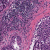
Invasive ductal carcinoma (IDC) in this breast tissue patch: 0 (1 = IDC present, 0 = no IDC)